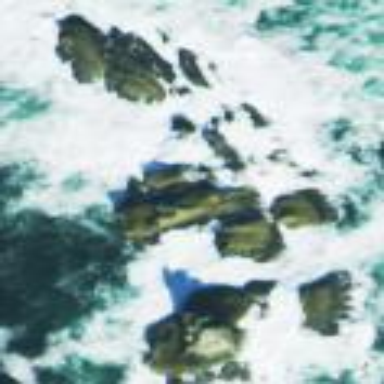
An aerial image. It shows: Islet along the natural coastline.